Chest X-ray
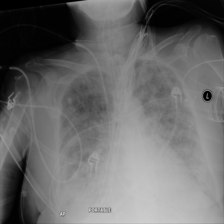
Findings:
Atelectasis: negative
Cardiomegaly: negative
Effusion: positive
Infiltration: positive
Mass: negative
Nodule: negative
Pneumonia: negative
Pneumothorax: negative
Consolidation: negative
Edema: negative
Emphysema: negative
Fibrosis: negative
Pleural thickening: negative
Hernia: negative